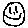
Label: smiley face